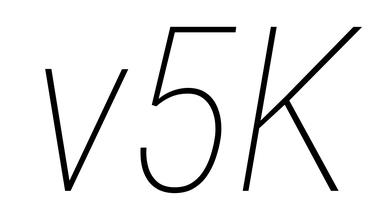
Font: Roboto-Italic_Condensed_Thin_Italic